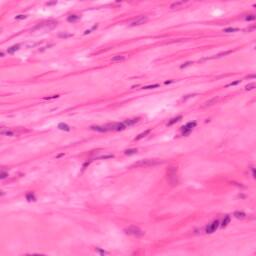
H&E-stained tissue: Colon